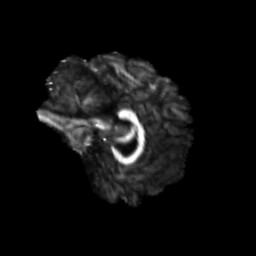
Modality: FA
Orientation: sagittal
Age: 23
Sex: female
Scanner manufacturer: siemens
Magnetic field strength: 3 T
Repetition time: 3.5 s
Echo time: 0.125 s